В $U$-образную трубку с открытыми концами налили ртуть, после чего один из концов трубки запаяли (см. рисунок).  Затем ртуть вывели из состояния равновесия, в результате чего возникли малые колебания ртути в трубке.
Найдите период этих колебаний, если известно, что масса ртути $m=367~г$, ее плотность $\rho=13.6 \cdot 10^{3}~кг/м^{3}$, площадь поперечного сечения трубки $S=1~см^{2}$, а высота столба воздуха в запаянном конце трубки равна $l=1~м$. Внешнее атмосферное давление $p_{0}=10^{5}~Па$. Процесс считать изотермическим.
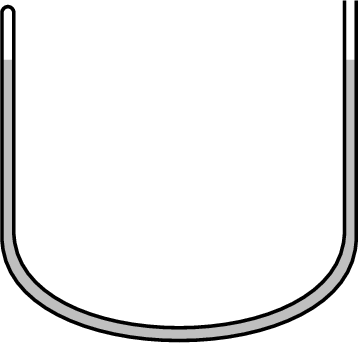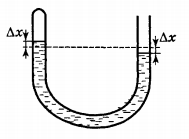
Решение: При смещении уровня ртути в каждом колене (см. рисунок) на расстояние $\Delta x$ из-за разности гидростатических давлений возникает сила, равная $$ F_{1}=2 \rho g S \Delta x. $$  Воздух в левом колене сжимается, объем воздуха при этом становится равным $(l-\Delta x) S$. По закону Бойля-Мариотта $$ p_{0} l=\left(p_{0}+\Delta p\right)(l-\Delta x)=p_{0} l-p_{0} \Delta x+\Delta p l-\Delta x \Delta p. $$ Так как колебания малые, слагаемым $\Delta x \Delta p$ можно пренебречь. Отсюда $\Delta p=\frac{\Delta x}{l} p_{0}$, а сила, действующая со стороны воздуха, $F_{2}=\frac{\Delta x}{l} p_{0} S$. Уравнение движения ртути имеет вид $$ m a+S\left(2 \rho g+\frac{p_{0}}{l}\right) \Delta x=0. $$ Это уравнение совпадает с уравнением движения груза на пружинке с эффективной «жесткостью» $$ k=\left(2 \rho g+\frac{p_{0}}{l}\right) S. $$ Тогда по аналогии $$ T=2 \pi \sqrt{\frac{m}{k}}=2 \pi \sqrt{\frac{m}{\left(2 \rho g+p_{0} / l\right) S}} \approx 0.63~с. $$
Ответ: $$ T=2 \pi \sqrt{\frac{m}{\left(2 \rho g+p_{0} / l\right) S}} \approx 0.63~с. $$
Темы:
T, Термодинамика, Колебания, Всероссийские, Изопроцессы